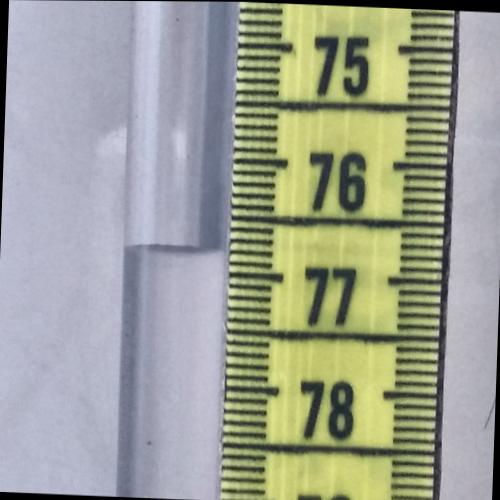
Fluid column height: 76.8 cm